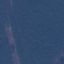
Land use / land cover class: Forest